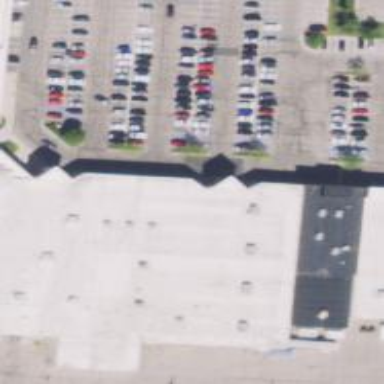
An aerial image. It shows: Department store.